Field crop: maize
Growth stage: 2
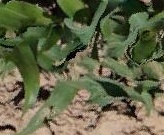
Species: maize